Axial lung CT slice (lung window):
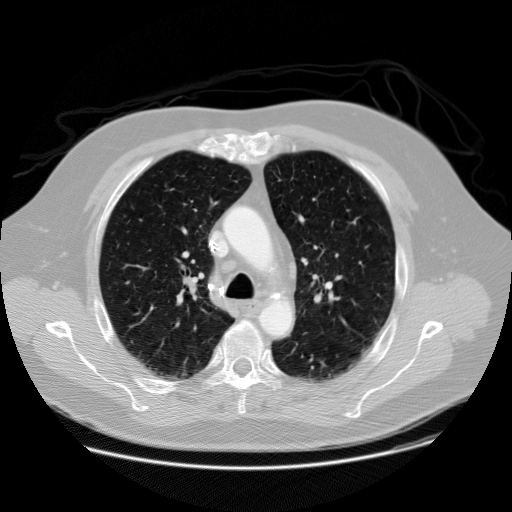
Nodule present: no